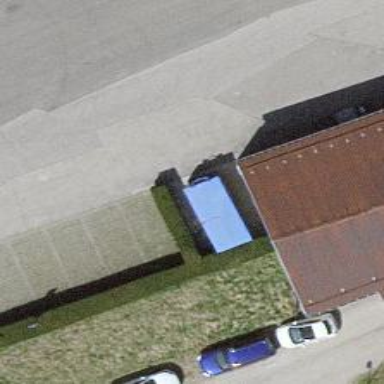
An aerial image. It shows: Recycling container for recycling.